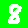
Digit: 8